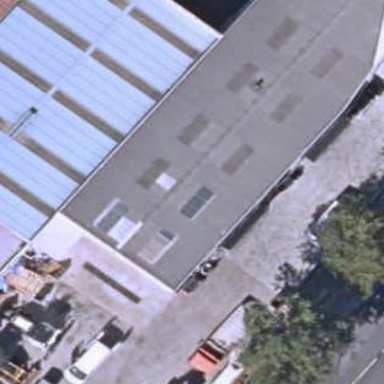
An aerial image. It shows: Industrial building.